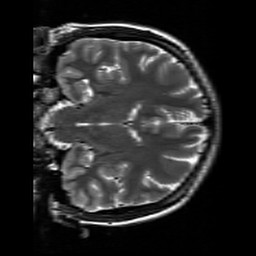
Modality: T2w
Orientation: coronal
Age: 22
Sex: female
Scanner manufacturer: siemens
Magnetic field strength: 3 T
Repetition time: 7 s
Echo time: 0.09 s